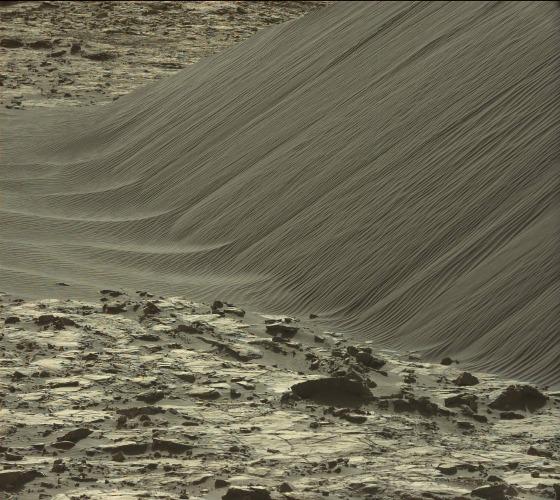
Terrain classes present: Bedrock, Gravel / Sand / Soil, Shadow